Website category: jobs
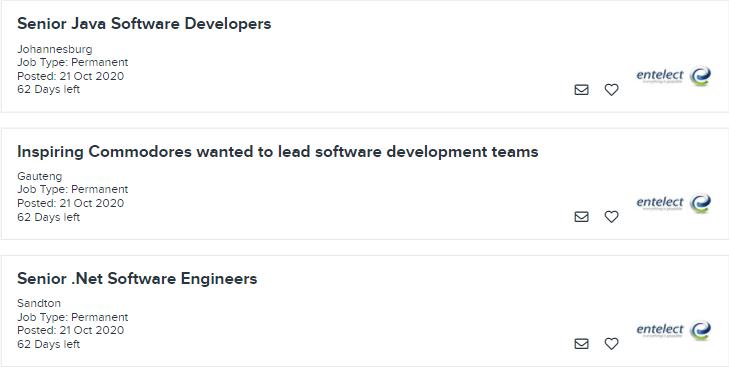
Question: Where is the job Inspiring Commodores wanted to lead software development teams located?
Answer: Gauteng

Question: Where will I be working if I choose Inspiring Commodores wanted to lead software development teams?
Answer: Gauteng

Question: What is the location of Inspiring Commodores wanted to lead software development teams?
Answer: Gauteng

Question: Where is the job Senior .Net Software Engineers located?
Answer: Sandton

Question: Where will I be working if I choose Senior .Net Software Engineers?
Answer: Sandton

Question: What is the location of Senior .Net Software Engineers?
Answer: Sandton

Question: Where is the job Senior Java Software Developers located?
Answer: Johannesburg

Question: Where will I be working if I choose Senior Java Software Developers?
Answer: Johannesburg

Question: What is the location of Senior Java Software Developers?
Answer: Johannesburg

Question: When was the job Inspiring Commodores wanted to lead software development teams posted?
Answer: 21 Oct 2020

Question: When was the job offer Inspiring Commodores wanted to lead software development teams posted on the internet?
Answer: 21 Oct 2020

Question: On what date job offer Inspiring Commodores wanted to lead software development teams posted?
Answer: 21 Oct 2020

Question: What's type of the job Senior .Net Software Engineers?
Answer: Job Type: Permanent

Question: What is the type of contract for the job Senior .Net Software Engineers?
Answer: Job Type: Permanent

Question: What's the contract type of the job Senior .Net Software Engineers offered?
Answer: Job Type: Permanent

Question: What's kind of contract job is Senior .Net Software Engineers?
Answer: Job Type: Permanent

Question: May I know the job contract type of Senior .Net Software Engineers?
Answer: Job Type: Permanent

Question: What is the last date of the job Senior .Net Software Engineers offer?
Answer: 62 Days left

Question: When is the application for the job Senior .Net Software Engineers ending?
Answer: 62 Days left

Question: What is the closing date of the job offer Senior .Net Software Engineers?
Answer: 62 Days left

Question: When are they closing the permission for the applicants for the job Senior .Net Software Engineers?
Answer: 62 Days left

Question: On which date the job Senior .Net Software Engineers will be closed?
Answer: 62 Days left

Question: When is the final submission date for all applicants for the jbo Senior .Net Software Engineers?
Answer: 62 Days left

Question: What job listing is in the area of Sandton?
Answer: Senior .Net Software Engineers

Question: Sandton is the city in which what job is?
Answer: Senior .Net Software Engineers

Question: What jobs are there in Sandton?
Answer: Senior .Net Software Engineers

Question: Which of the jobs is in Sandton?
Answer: Senior .Net Software Engineers

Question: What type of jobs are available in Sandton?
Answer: Senior .Net Software Engineers

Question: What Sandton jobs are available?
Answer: Senior .Net Software Engineers

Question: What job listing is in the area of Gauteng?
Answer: Inspiring Commodores wanted to lead software development teams

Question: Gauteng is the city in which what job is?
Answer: Inspiring Commodores wanted to lead software development teams

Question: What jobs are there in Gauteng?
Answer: Inspiring Commodores wanted to lead software development teams

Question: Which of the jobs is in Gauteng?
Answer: Inspiring Commodores wanted to lead software development teams

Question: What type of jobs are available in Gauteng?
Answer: Inspiring Commodores wanted to lead software development teams

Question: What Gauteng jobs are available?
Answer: Inspiring Commodores wanted to lead software development teams

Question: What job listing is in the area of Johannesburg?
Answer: Senior Java Software Developers

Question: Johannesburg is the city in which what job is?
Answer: Senior Java Software Developers

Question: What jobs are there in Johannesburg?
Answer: Senior Java Software Developers

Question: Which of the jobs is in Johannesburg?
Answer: Senior Java Software Developers

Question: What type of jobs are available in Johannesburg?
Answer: Senior Java Software Developers

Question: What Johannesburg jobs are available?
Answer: Senior Java Software Developers